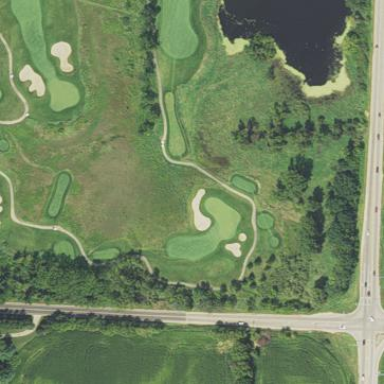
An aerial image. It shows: Rough area on grassy golf course.